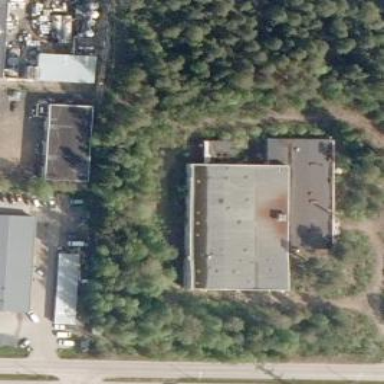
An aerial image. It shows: Industrial building.